Question: I have use the following to create several ui-select drop-down based on server data. I like to select independent item from each drop-down. When I select an item in one drop-down, all drop-downs get assigned the same value. How can I separate the selected values?
'''
<div ng-repeat="choiceItem in menuItem.mandatoryChoices">
<ng-form name="innerModalForm1">
<div class="form-group">
<label ng-show="choiceDescExist(choiceItem)">{{choiceItem.choiceDesc}}</label>
<div ng-class="{ 'has-error' : innerModalForm1.option.$invalid && submitted }">
<div ng-show="choiceItem.multiSelect">
<ui-select name="mandatory" multiple required ng-model="selected.mandatoryChoices[$index]">
<ui-select-match placeholder="Please select one or more">
{{$select.selected.choiceItemDesc}}
</ui-select-match>
<ui-select-choices repeat="s in choiceItem.choiceOptions | filter: $select.search">
<div ng-bind-html="s.choiceItemDesc | highlight: $select.search"></div>
</ui-select-choices>
</ui-select>
</div>
</div>
<span class="has-error" ng-show="submitted && innerModalForm1.option.$invalid">You must select this required item</span>
</div>
</ng-form>
</div>
'''
Here is a screenshot. All three drop-downs has different set of values.

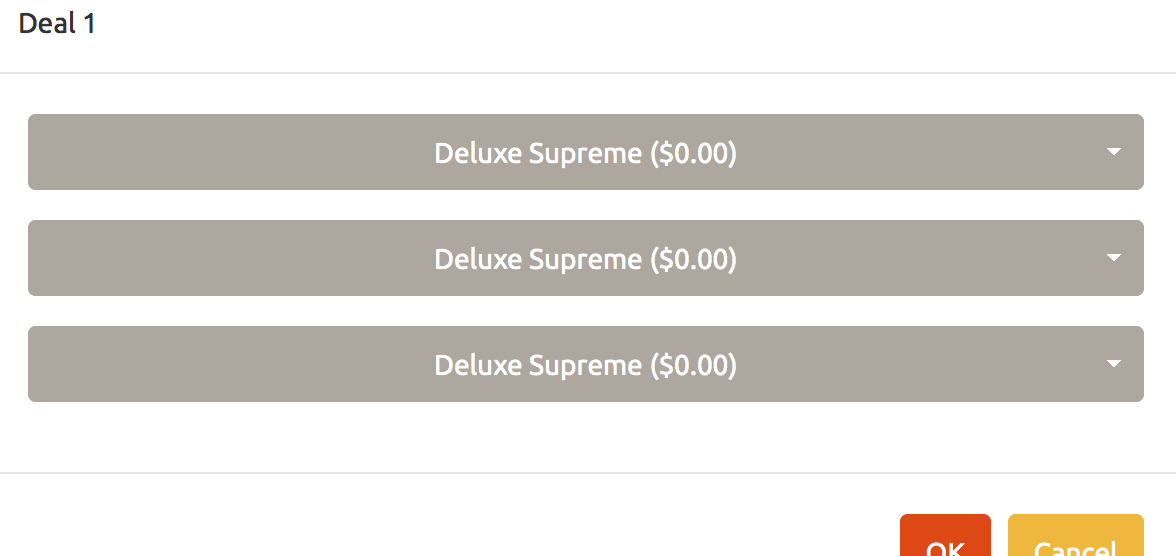
Answer: Two things:
- 'multiple'- 'ngModel''ng-repeat''$index'
So the a better way is to do:
'''
<ui-select name="mandatory" required ng-model="choiceItem.selected">
'''
Also, when a have a complex expression in an 'ng-model' I like to output my model to JSON:
'''
{{ctrl.models | json}}
'''